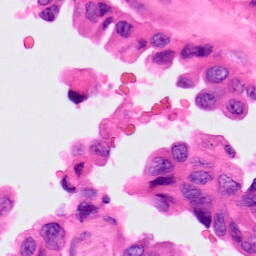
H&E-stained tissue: Lung